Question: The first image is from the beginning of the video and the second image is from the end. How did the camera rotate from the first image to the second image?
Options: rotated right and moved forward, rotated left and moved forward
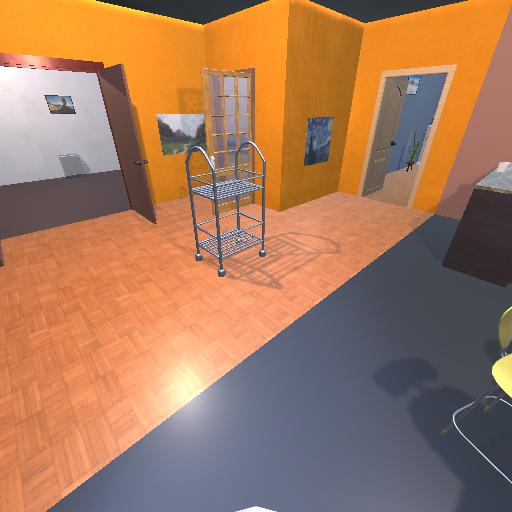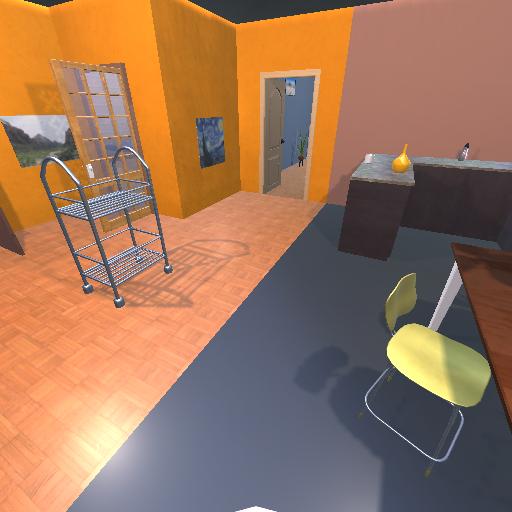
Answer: rotated right and moved forward